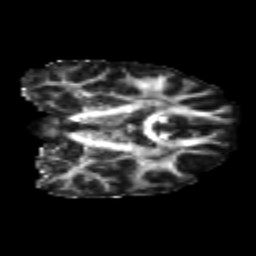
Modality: FA
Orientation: coronal
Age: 24
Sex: female
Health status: healthy
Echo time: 0.074 s